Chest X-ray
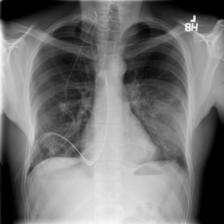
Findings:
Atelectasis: negative
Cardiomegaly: negative
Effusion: positive
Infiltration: positive
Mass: negative
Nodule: negative
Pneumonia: negative
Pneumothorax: positive
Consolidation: positive
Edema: negative
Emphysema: negative
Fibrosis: negative
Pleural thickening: negative
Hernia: negative